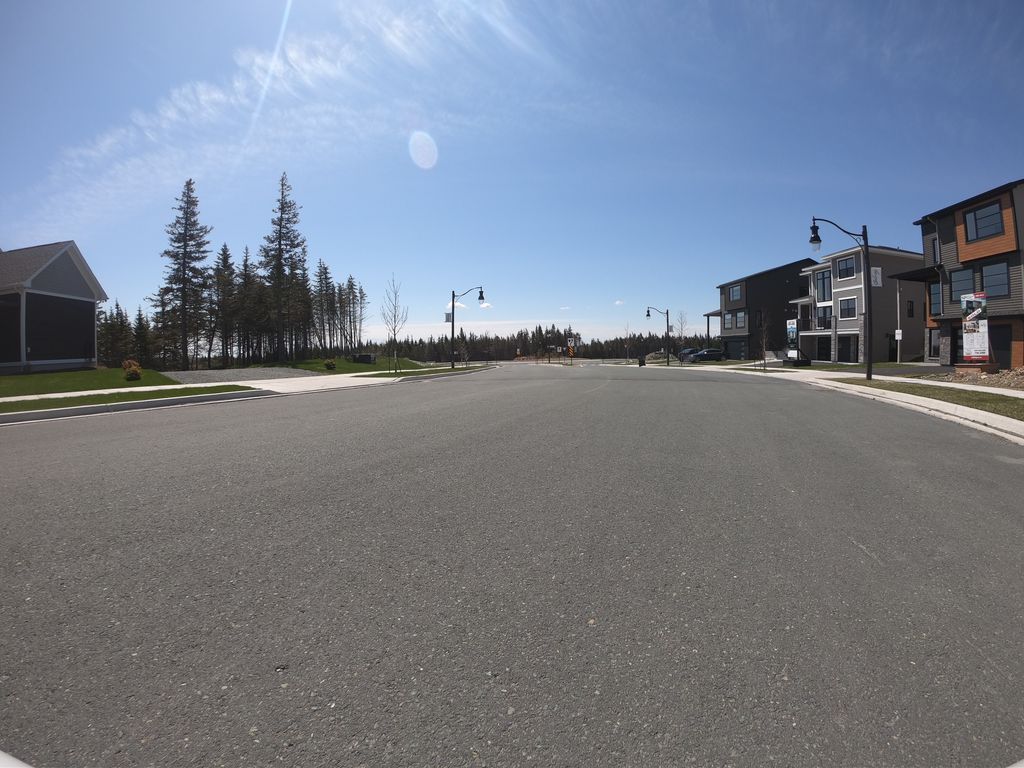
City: st_johns